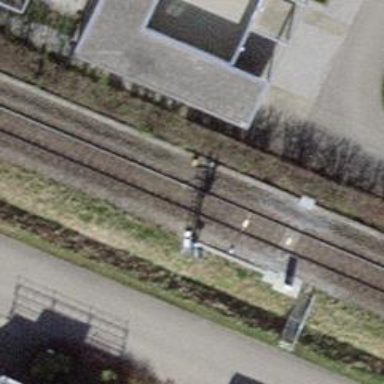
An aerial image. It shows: Railway signal.